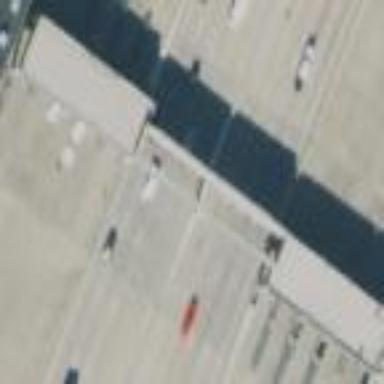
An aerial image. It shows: Toll booth.